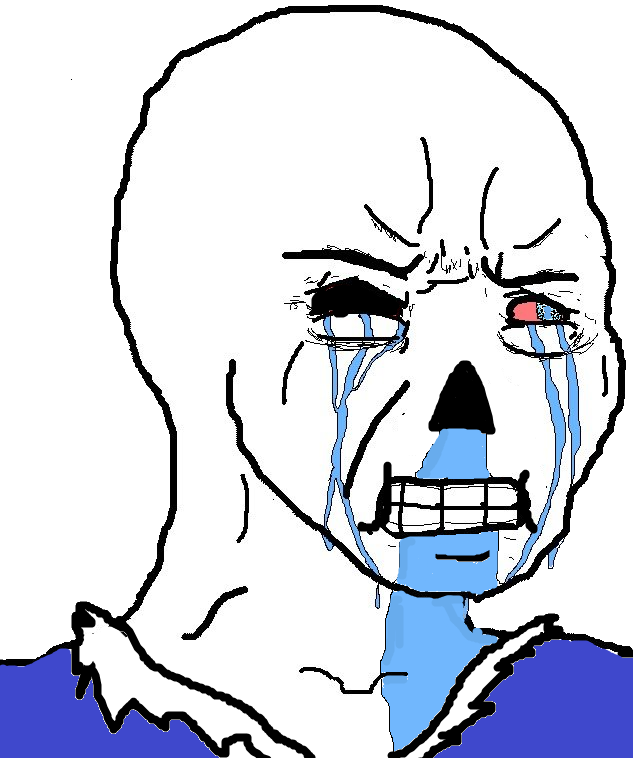
Label: 5_Crying_Wojak